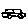
Label: car